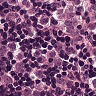
Metastatic tissue present: yes